Interaction volume radius: 5 \u00c5
Interaction volume height: 10 \u00c5
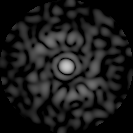
Disorder parameter: 0.845